高二 · 度量几何学
12. 如图, 为测量河对岸 $A 、 B$ 两点的距离, 在河的这边测出 $C D$ 的长为 $\frac{\sqrt{3}}{2} \mathrm{~km}, \angle A D B$ $=\angle C D B=30^{\circ}, \angle A C D=60^{\circ}, \angle A C B=45^{\circ}$, 求 $A 、 B$ 两点间的距离.

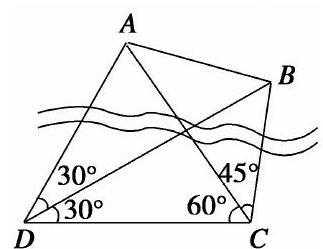
答案: 在 $\triangle B D C$ 中, $\angle C B D=180^{\circ}-30^{\circ}-105^{\circ}=45^{\circ}$,

由正弦定理得 $\frac{B C}{\sin 30^{\circ}}=\frac{C D}{\sin 45^{\circ}}$,

则 $B C=\frac{C D \sin 30^{\circ}}{\sin 45^{\circ}}=\frac{\sqrt{6}}{4}(\mathrm{~km})$.

在 $\triangle A C D$ 中, $\angle C A D=180^{\circ}-60^{\circ}-60^{\circ}=60^{\circ}$,

$\therefore \triangle A C D$ 为正三角形. $\therefore A C=C D=\frac{\sqrt{3}}{2}(\mathrm{~km})$.

在 $\triangle A B C$ 中, 由余弦定理得

$A B^{2}=A C^{2}+B C^{2}-2 A C \cdot B C \cdot \cos 45^{\circ}$

$=\frac{3}{4}+\frac{6}{16}-2 \times \frac{\sqrt{3}}{2} \times \frac{\sqrt{6}}{4} \times \frac{\sqrt{2}}{2}=\frac{3}{8}$,

$\therefore A B=\frac{\sqrt{6}}{4}(\mathrm{~km})$.

答 河对岸 $A 、 B$ 两点间距离为 $\frac{\sqrt{6}}{4} \mathrm{~km}$
解析: $\triangle B D C$ 中, $\angle C B D=180^{\circ}-30^{\circ}-105^{\circ}=45^{\circ}$,

由正弦定理得 $\frac{B C}{\sin 30^{\circ}}=\frac{C D}{\sin 45^{\circ}}$,

则 $B C=\frac{C D \sin 30^{\circ}}{\sin 45^{\circ}}=\frac{\sqrt{6}}{4}(\mathrm{~km})$.

在 $\triangle A C D$ 中, $\angle C A D=180^{\circ}-60^{\circ}-60^{\circ}=60^{\circ}$,

$\therefore \triangle A C D$ 为正三角形. $\therefore A C=C D=\frac{\sqrt{3}}{2}(\mathrm{~km})$.

在 $\triangle A B C$ 中, 由余弦定理得

$A B^{2}=A C^{2}+B C^{2}-2 A C \cdot B C \cdot \cos 45^{\circ}$

$=\frac{3}{4}+\frac{6}{16}-2 \times \frac{\sqrt{3}}{2} \times \frac{\sqrt{6}}{4} \times \frac{\sqrt{2}}{2}=\frac{3}{8}$,

$\therefore A B=\frac{\sqrt{6}}{4}(\mathrm{~km})$.

答 河对岸 $A 、 B$ 两点间距离为 $\frac{\sqrt{6}}{4} \mathrm{~km}$.